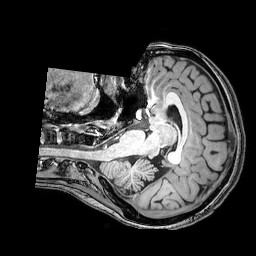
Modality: T1w
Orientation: axial
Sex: female
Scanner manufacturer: philips
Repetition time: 0.008277 s
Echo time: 0.00383 s